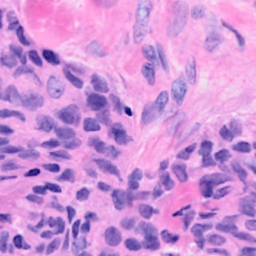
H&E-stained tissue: Breast